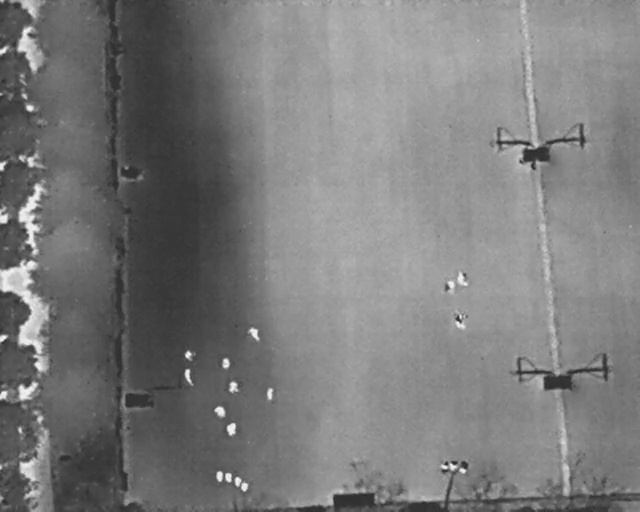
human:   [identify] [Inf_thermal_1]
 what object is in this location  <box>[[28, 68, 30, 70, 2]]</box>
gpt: <ref>1 small person at the left</ref>

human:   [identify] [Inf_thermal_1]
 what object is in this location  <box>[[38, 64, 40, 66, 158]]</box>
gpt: <ref>1 medium person at the center</ref>

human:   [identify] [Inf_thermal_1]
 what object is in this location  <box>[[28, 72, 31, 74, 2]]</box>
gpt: <ref>1 medium person at the bottom left</ref>